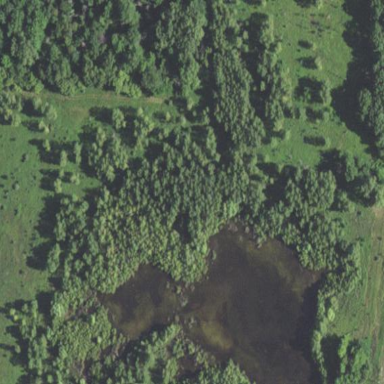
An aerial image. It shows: Pond surrounded by natural water.